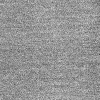
Atmospheric dust classification: dusty